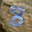
Label: 8